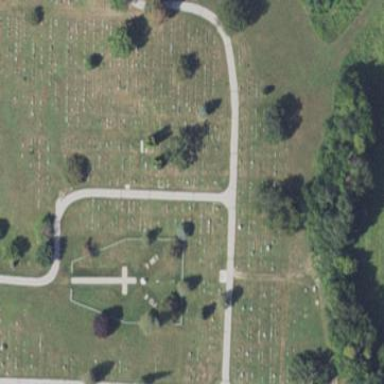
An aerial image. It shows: Cemetery.